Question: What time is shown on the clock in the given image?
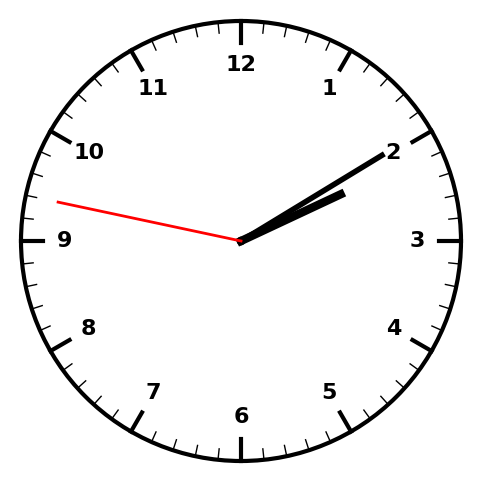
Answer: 02:09:47